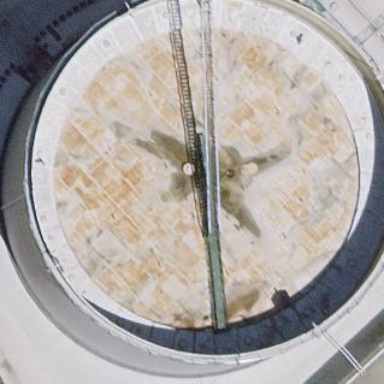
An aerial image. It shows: Storage tank which is man-made and housed in building.